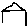
Label: house